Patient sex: M
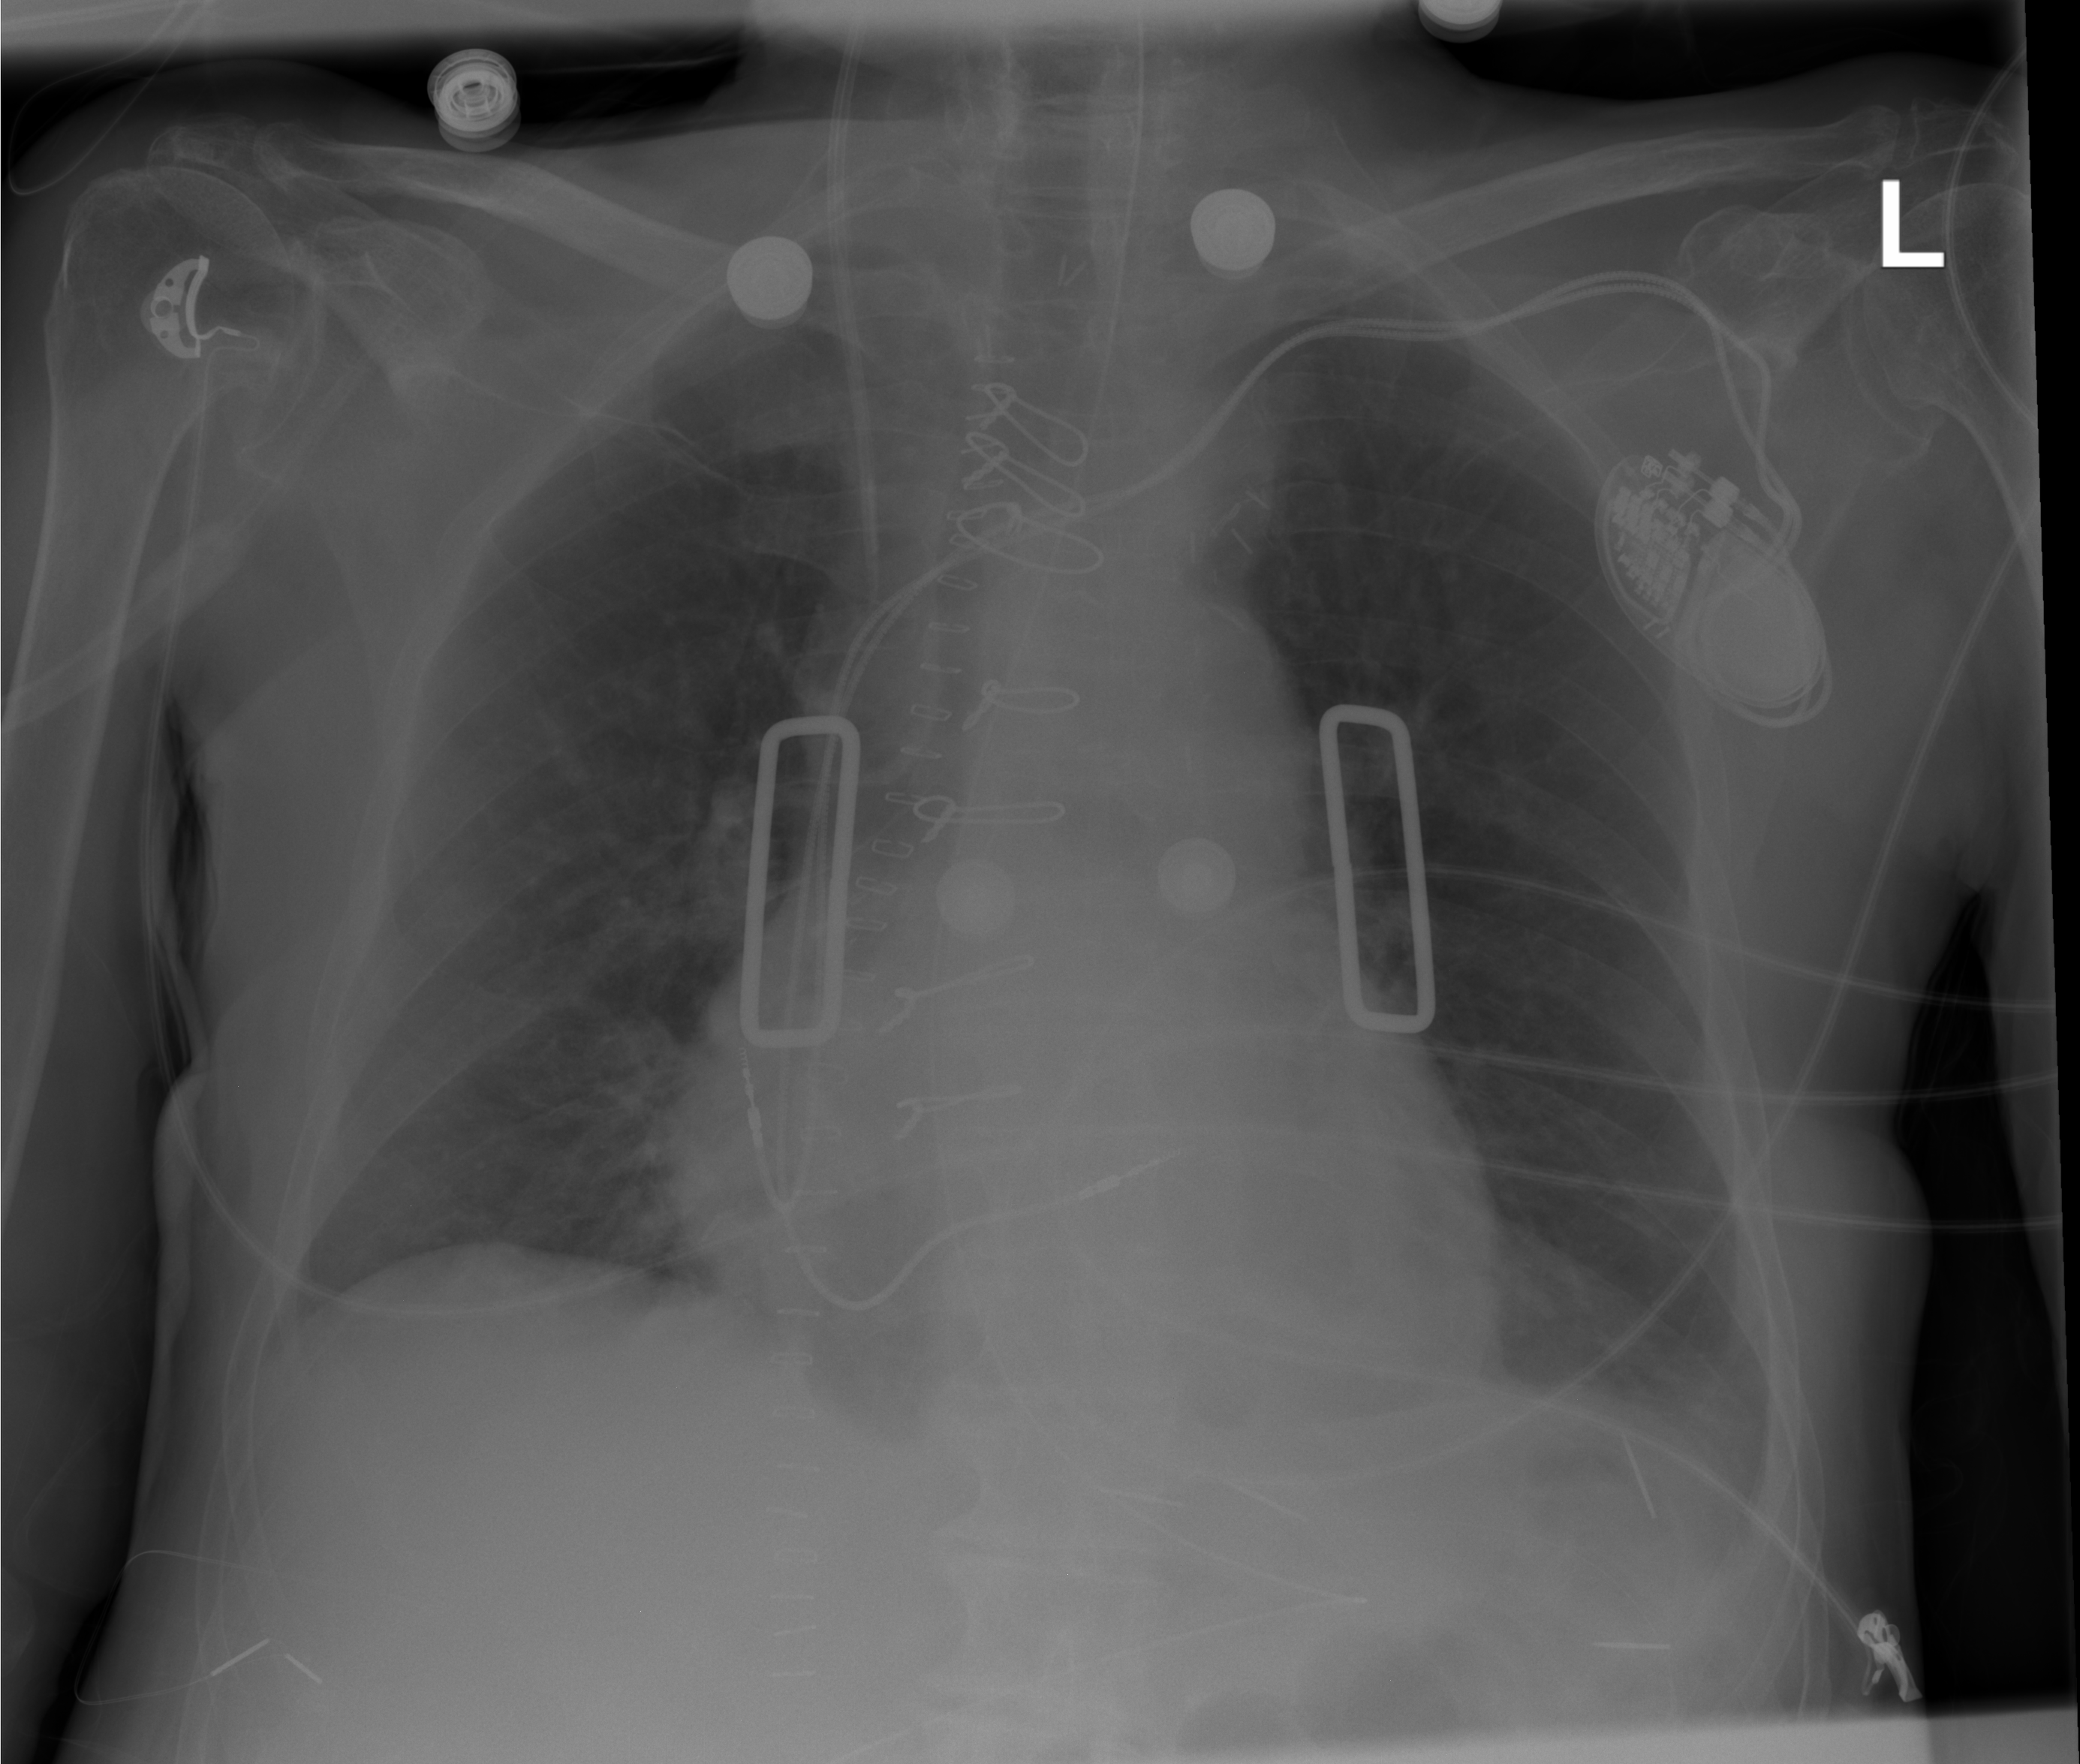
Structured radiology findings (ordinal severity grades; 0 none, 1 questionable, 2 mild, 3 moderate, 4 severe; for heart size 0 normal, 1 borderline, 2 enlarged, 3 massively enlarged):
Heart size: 2
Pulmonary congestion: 2
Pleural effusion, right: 0
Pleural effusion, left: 2
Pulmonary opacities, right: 2
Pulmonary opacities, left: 0
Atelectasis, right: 0
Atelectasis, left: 2